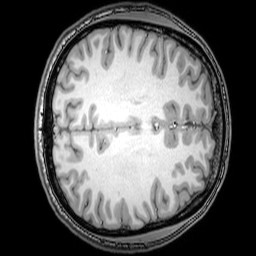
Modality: T1w
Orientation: axial
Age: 24
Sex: male
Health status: healthy
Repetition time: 0.081 s
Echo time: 0.037 s